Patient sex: F
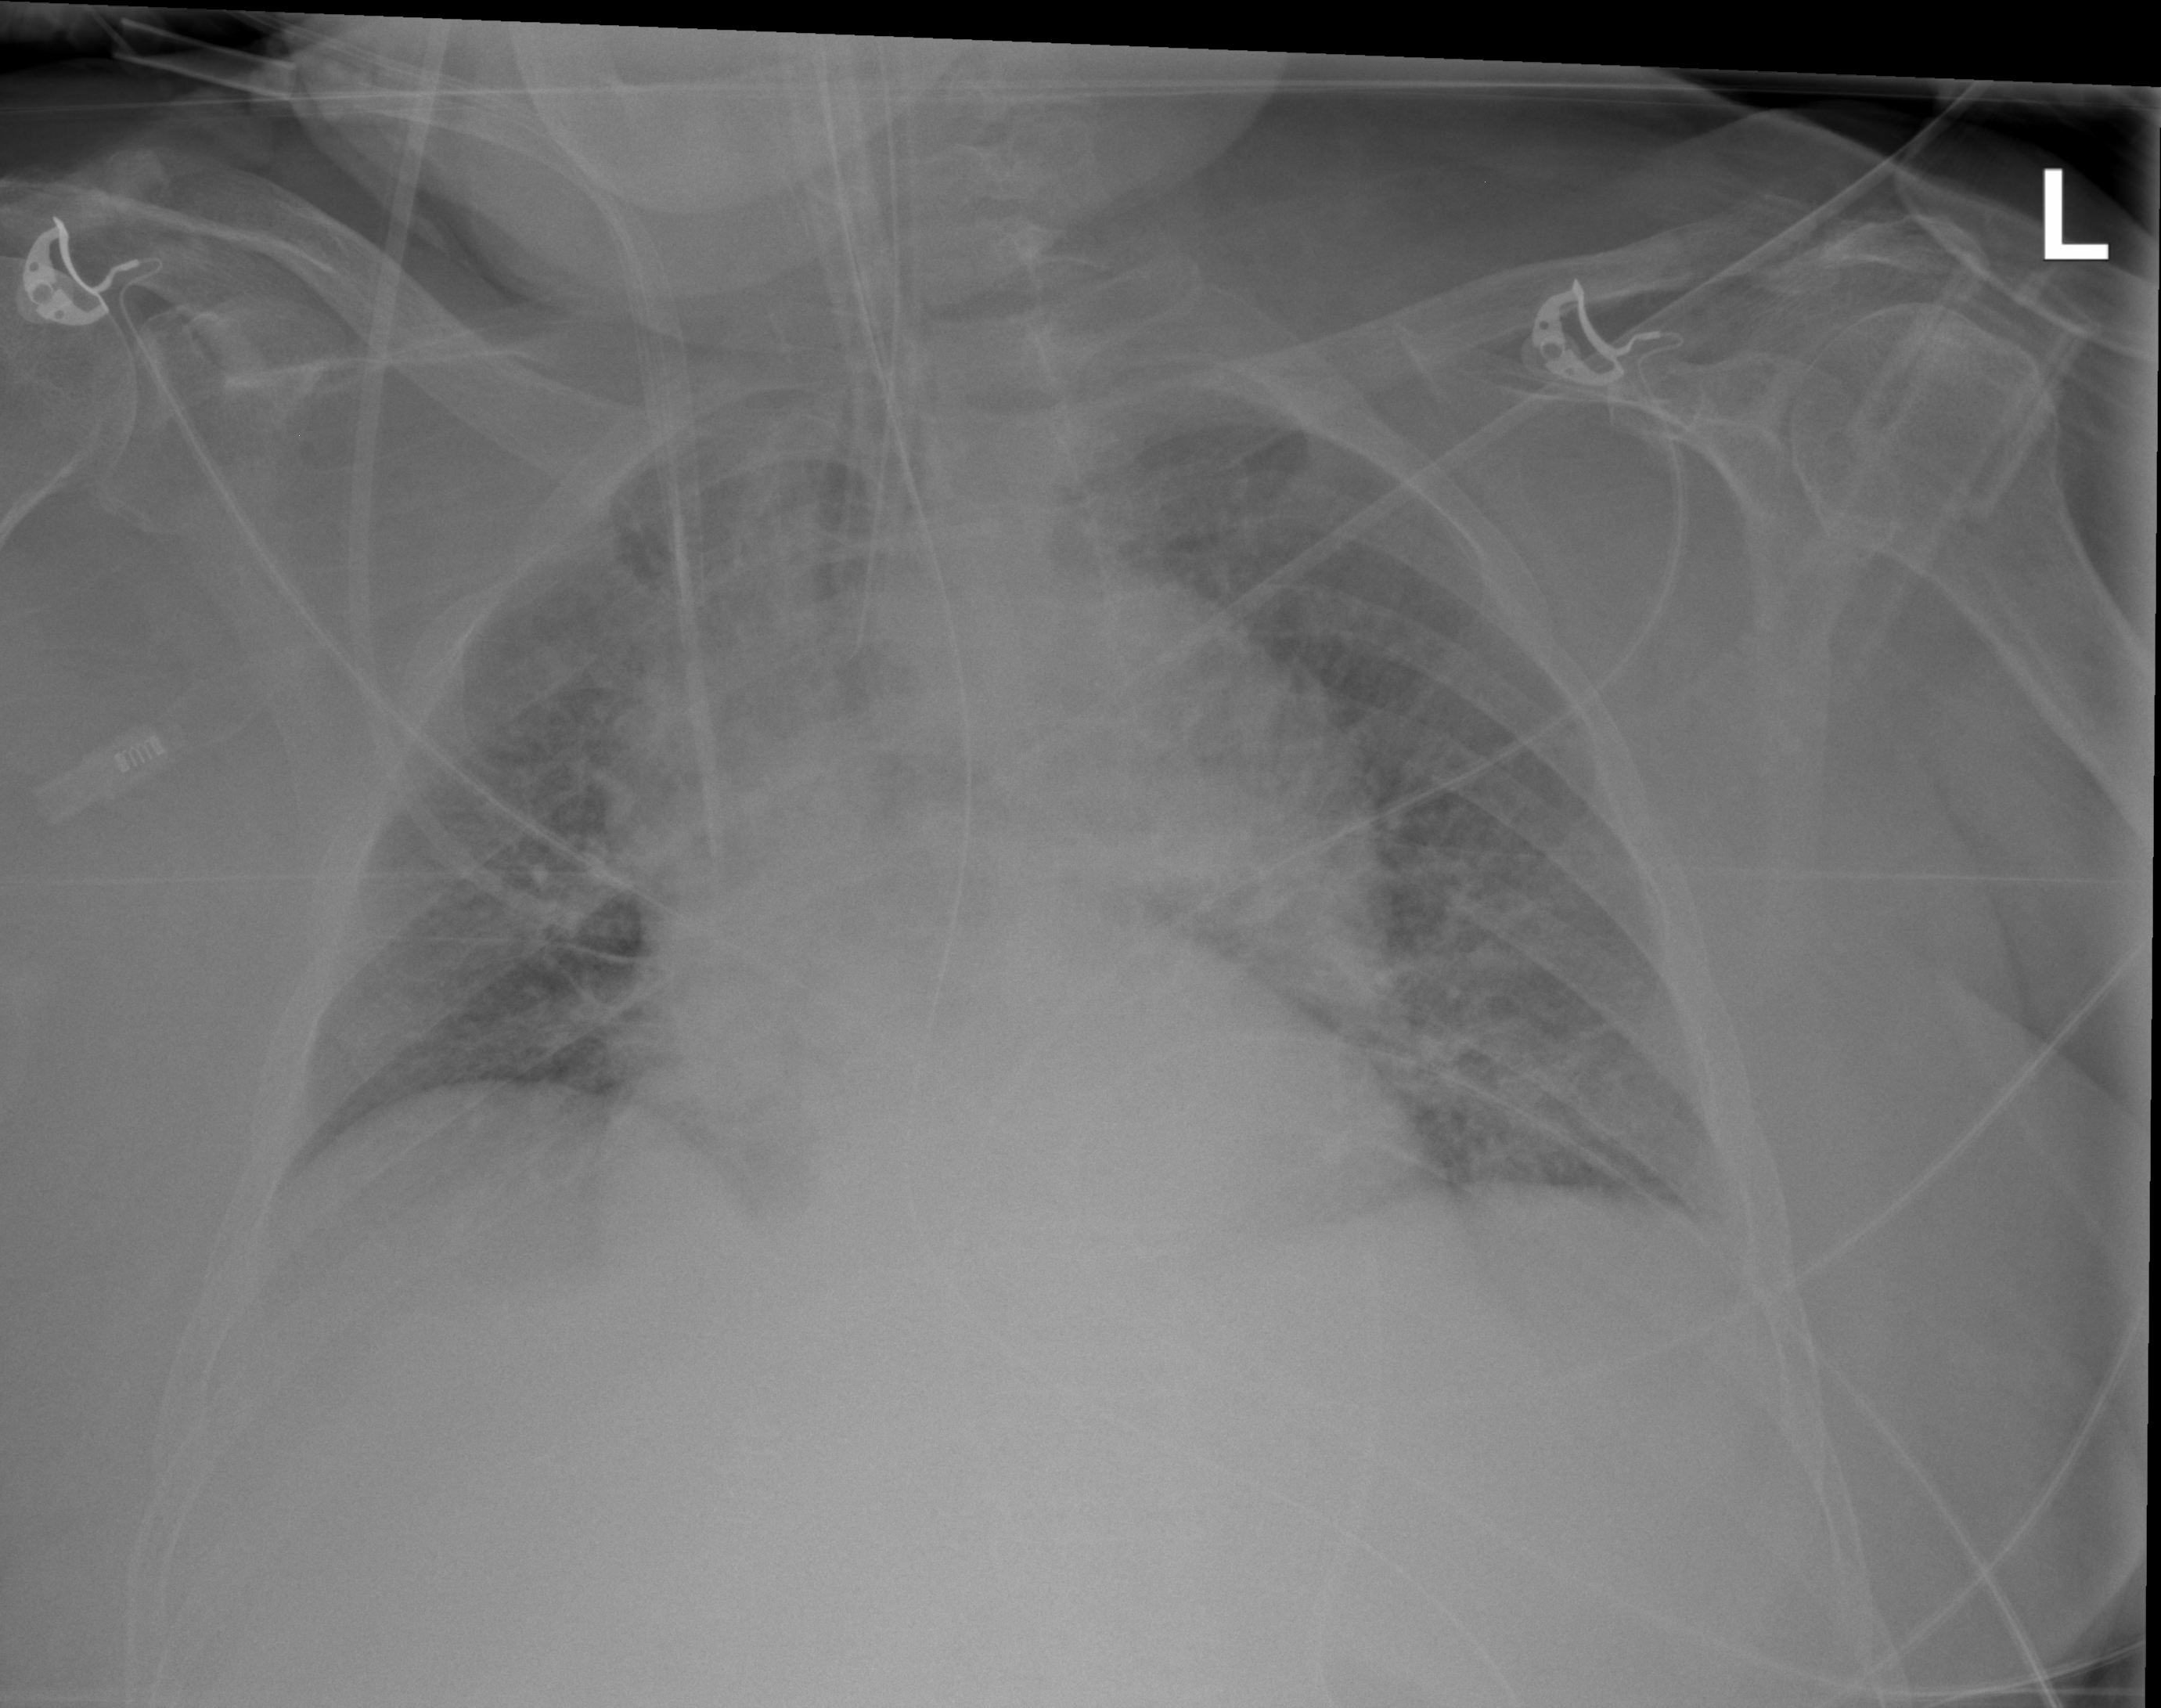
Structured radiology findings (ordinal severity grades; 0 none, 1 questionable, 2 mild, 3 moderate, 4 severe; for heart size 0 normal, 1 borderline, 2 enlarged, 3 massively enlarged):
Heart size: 1
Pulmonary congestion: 2
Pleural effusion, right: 0
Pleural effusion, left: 2
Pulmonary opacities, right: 2
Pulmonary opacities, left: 2
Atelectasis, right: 2
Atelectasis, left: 2